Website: home-depot
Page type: stored-credit-cards
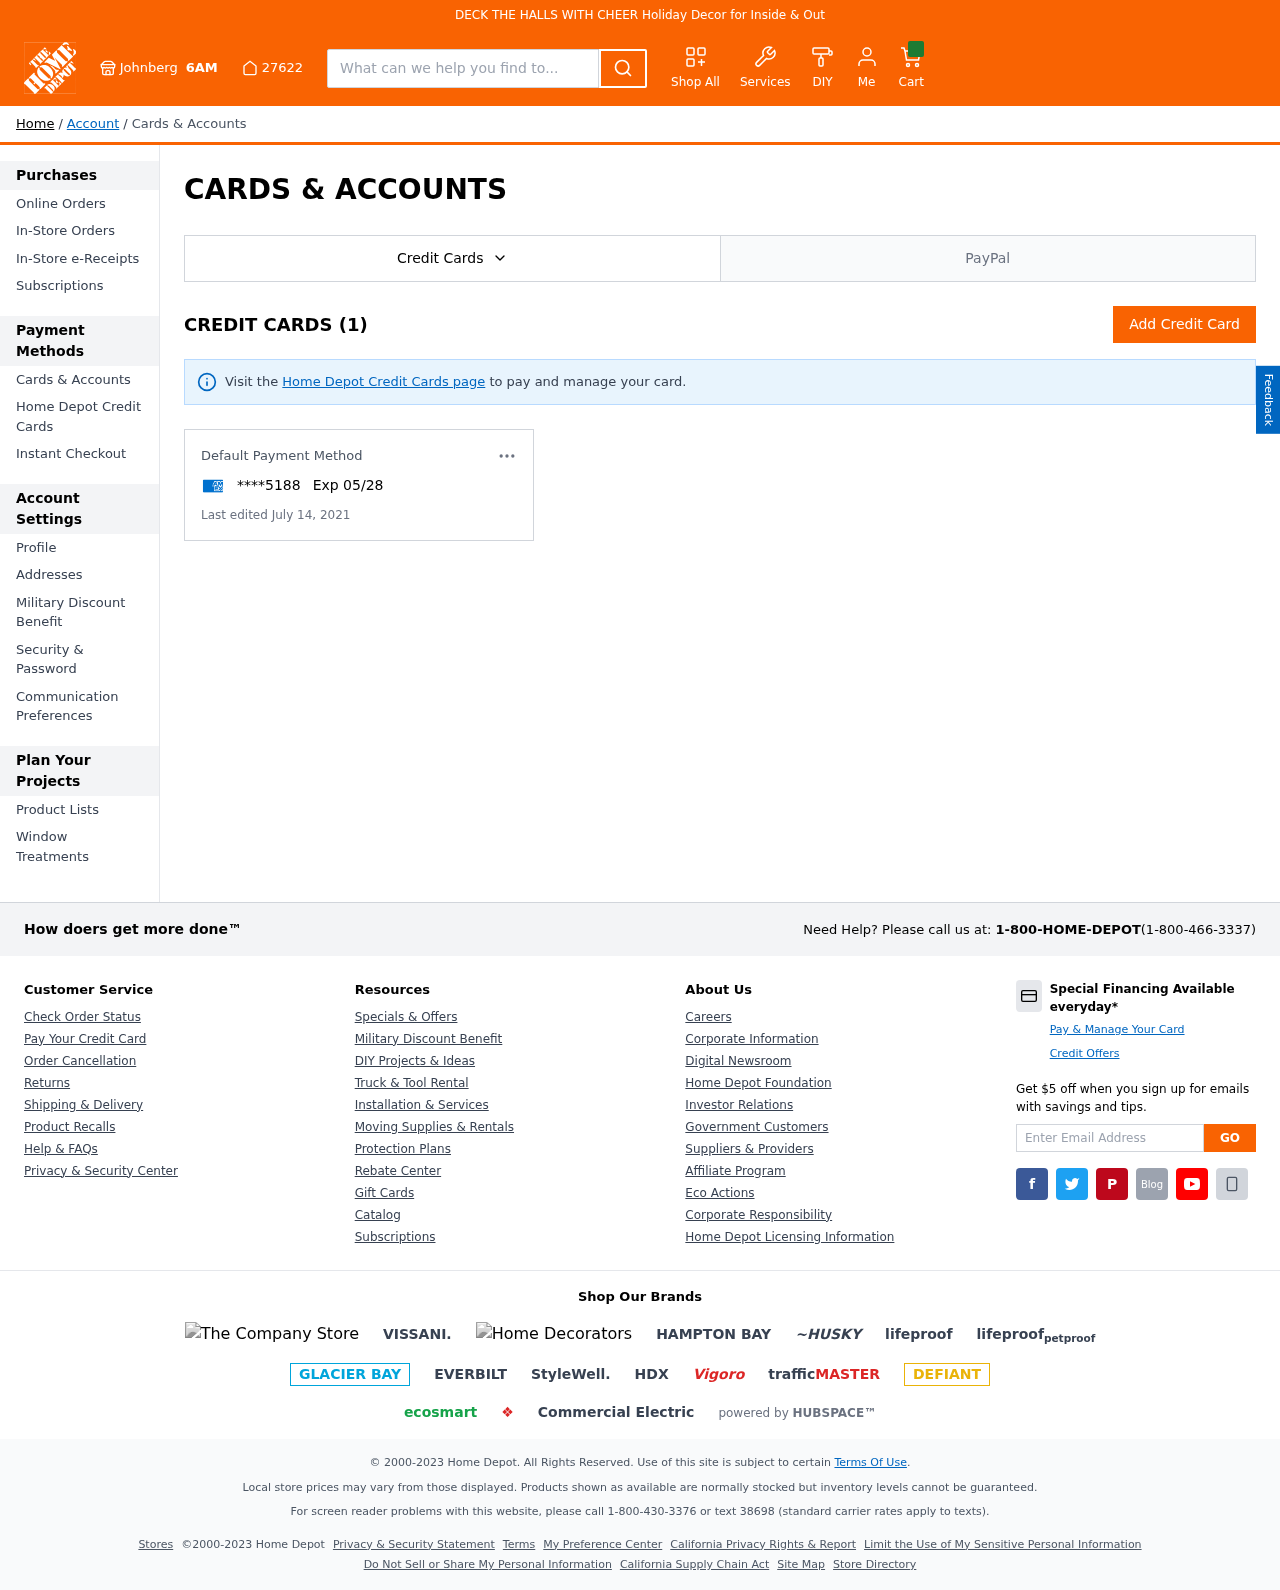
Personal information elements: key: PII_CARD_EXPIRY
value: Exp 05/28
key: PII_CARD_LAST4
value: ****5188
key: PII_CITY
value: Johnberg
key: PII_POSTCODE
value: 27622
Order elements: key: ORDER_DATE
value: July 14, 2021
Search elements: key: HEADER_SEARCH
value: What can we help you find to...